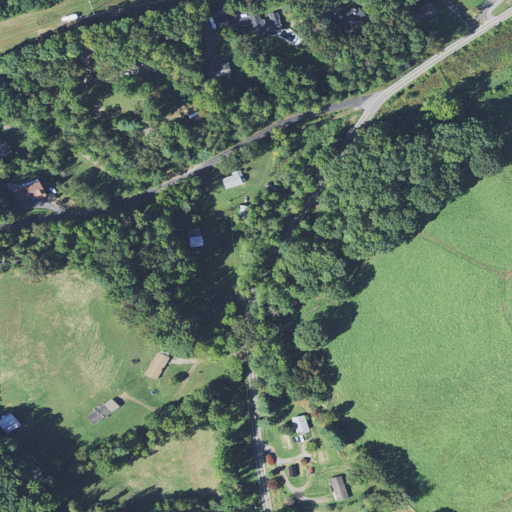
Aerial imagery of valley in North Carolina named Case Cove containing deciduous forest, pasture, open development, mixed forest, low intensity development, high intensity development, and medium intensity development